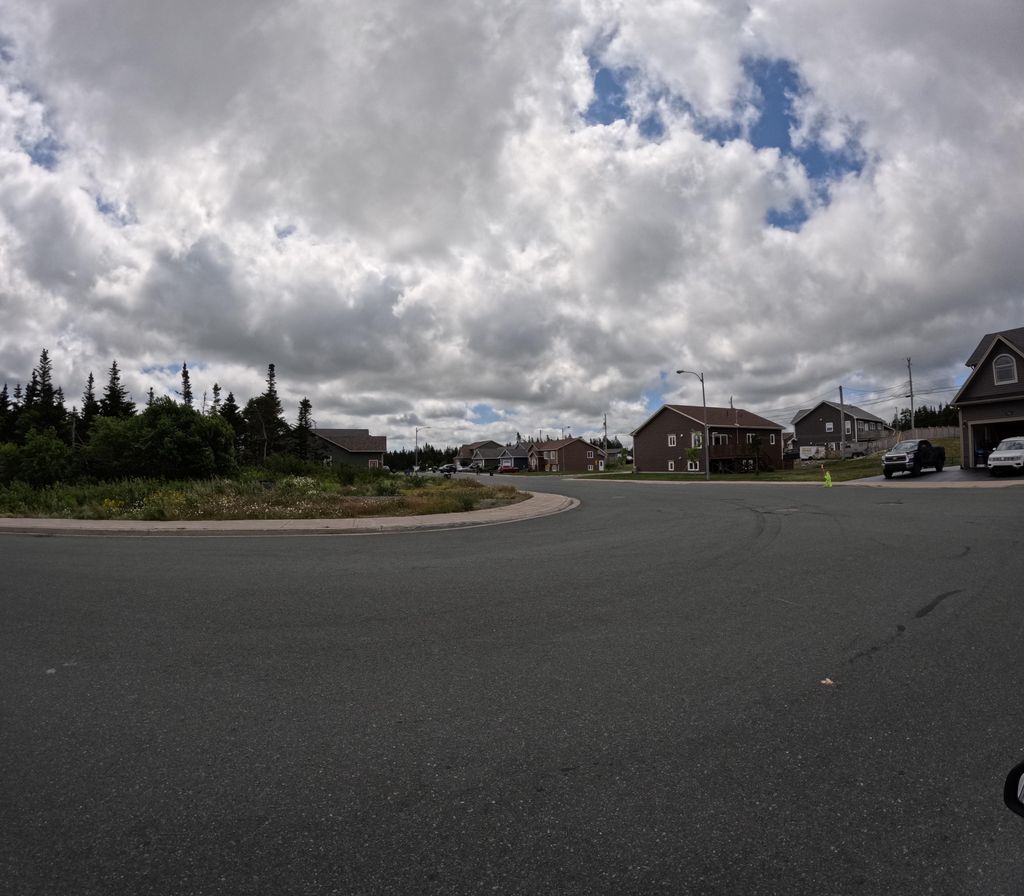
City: st_johns